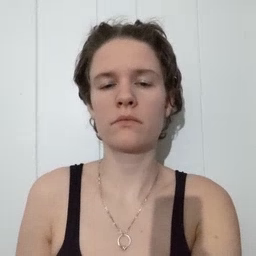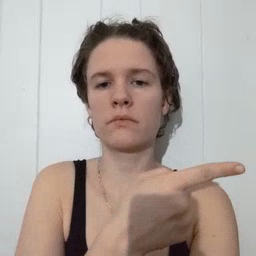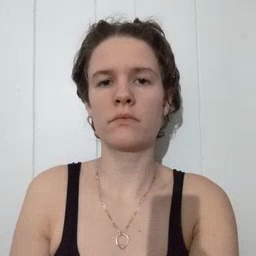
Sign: hesheit